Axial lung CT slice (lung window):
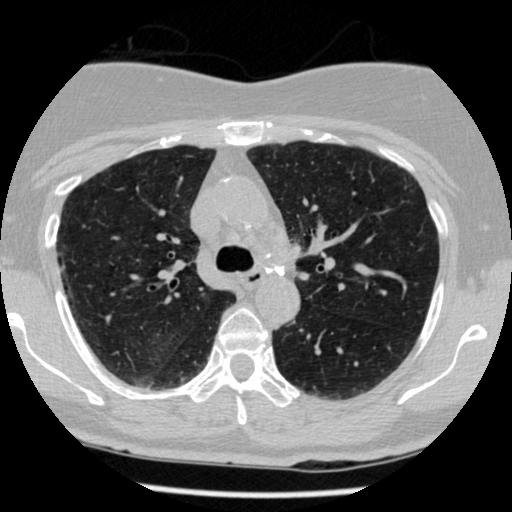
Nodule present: no